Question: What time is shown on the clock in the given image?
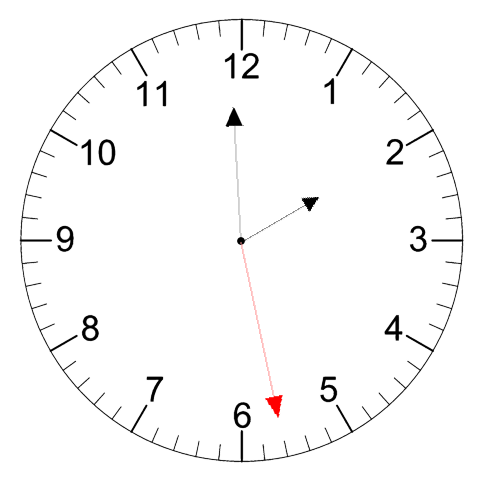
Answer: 01:59:28